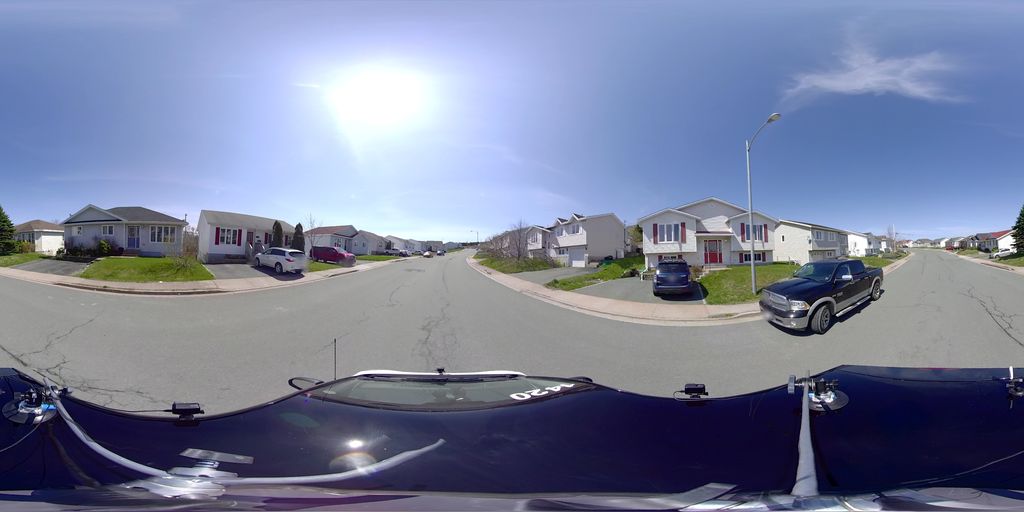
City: st_johns